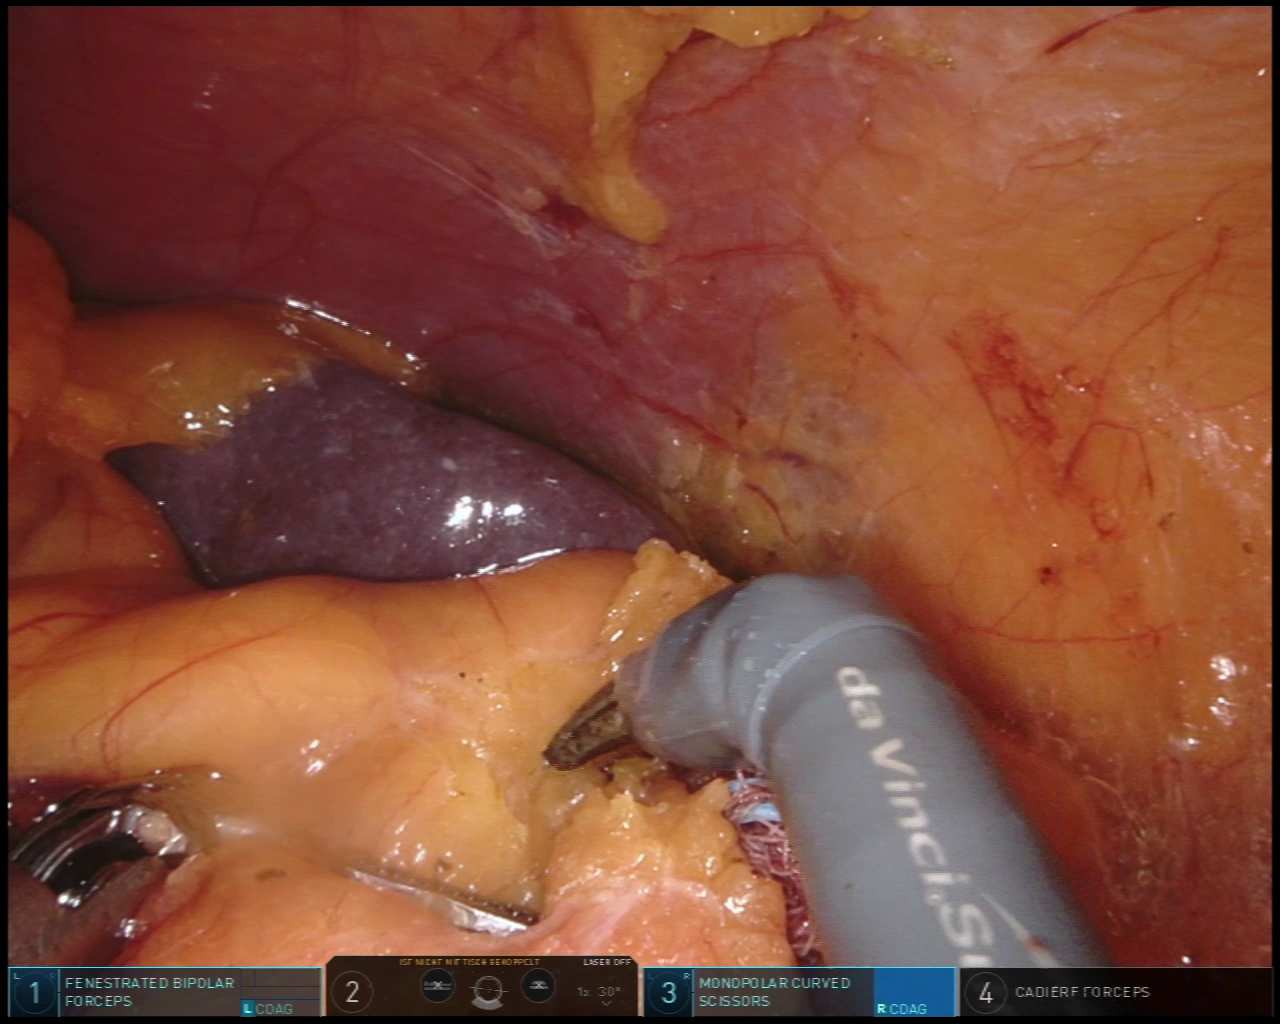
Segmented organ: spleen
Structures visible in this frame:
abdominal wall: yes
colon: no
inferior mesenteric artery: no
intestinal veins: no
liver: no
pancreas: no
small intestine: no
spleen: yes
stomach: no
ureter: no
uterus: no
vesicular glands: no